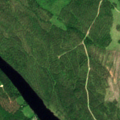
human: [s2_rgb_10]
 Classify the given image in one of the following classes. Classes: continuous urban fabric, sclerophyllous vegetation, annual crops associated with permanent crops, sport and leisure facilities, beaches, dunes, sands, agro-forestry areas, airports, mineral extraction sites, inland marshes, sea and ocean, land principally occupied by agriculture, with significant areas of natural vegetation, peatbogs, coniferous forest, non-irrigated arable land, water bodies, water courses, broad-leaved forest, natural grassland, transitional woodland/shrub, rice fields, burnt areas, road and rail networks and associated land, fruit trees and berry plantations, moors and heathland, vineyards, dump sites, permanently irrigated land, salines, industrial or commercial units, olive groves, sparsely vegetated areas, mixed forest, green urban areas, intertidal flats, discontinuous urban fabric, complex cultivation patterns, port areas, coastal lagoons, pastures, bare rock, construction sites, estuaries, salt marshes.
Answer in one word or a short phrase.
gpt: coniferous forest, mixed forest, transitional woodland/shrub, water bodies